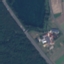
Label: Highway